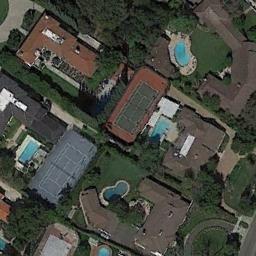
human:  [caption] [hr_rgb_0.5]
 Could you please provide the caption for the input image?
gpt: There are two tennis courts in the upper left corner, one of which is blocked .

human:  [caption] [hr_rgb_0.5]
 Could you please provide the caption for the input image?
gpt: There are many buildings of different shapes beside the tennis courts .

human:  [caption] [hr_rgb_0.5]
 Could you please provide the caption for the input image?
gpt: Tennis court and swimming pool in the middle of a residential area surrounded by trees .

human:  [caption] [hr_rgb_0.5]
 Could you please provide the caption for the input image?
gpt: The tennis court is on the grass next to some buildings and trees .

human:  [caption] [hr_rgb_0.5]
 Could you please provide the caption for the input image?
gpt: There are some buildings and green trees around the tennis court .